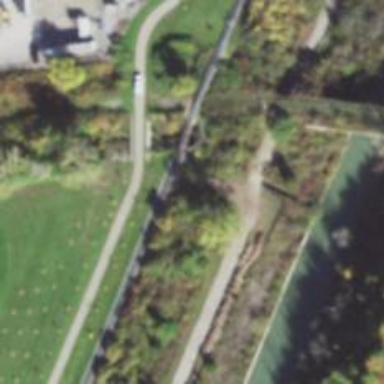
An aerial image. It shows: Asphalt path with excellent trail visibility.